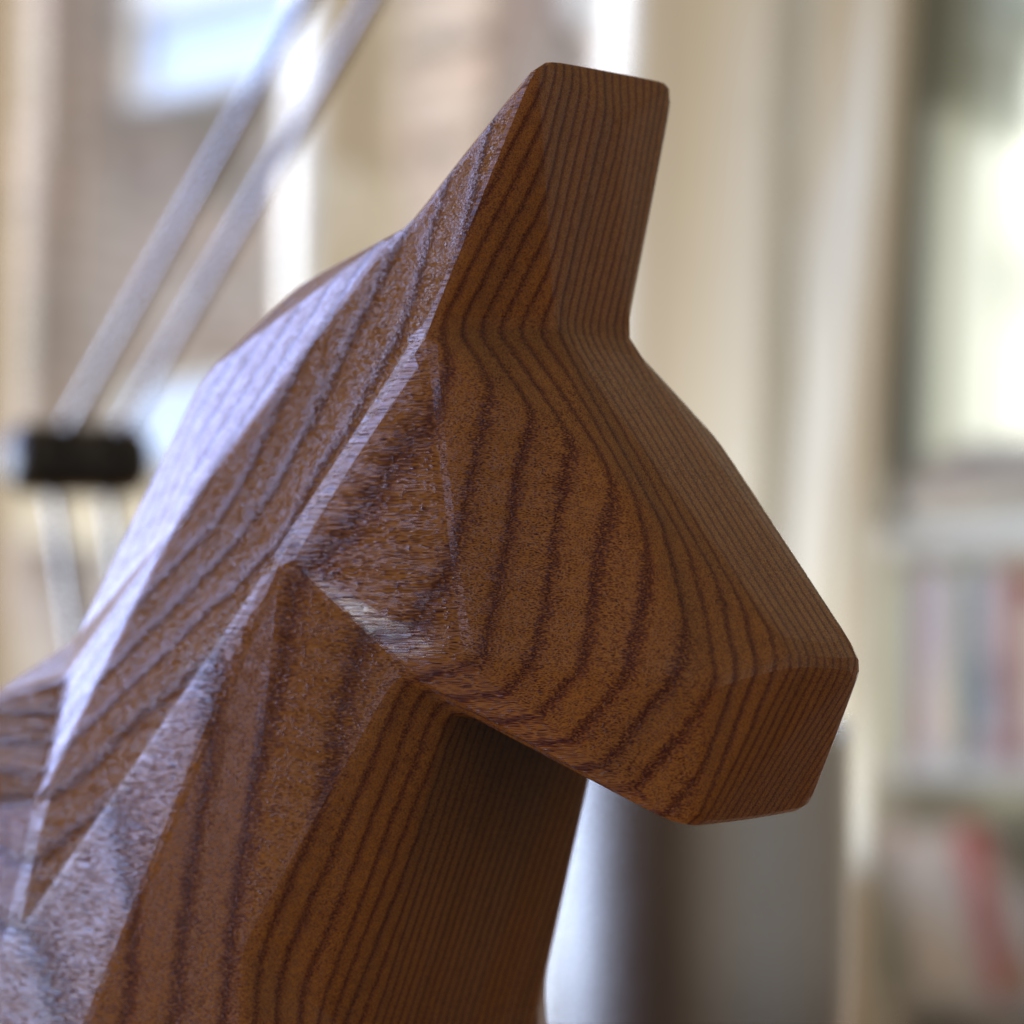
A high quality rendering of a dalahest_oak dalecarlian horse figurine made of varnished dark oak standing on a wooden table in an an apartment with natural bright daylight from windows,close-up shot of the head right side, close-up, 100 mm, f 16, bokeh